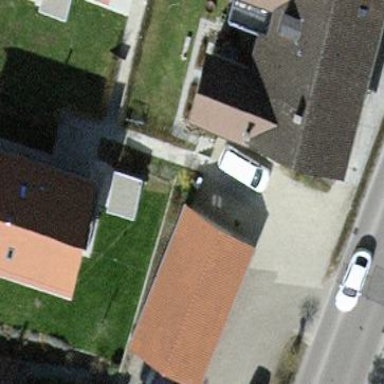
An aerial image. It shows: Group of garages.